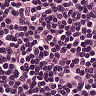
Metastatic tissue present: no